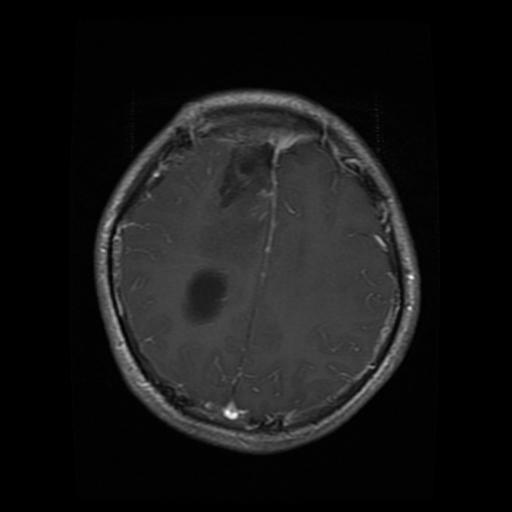
Label: glioma